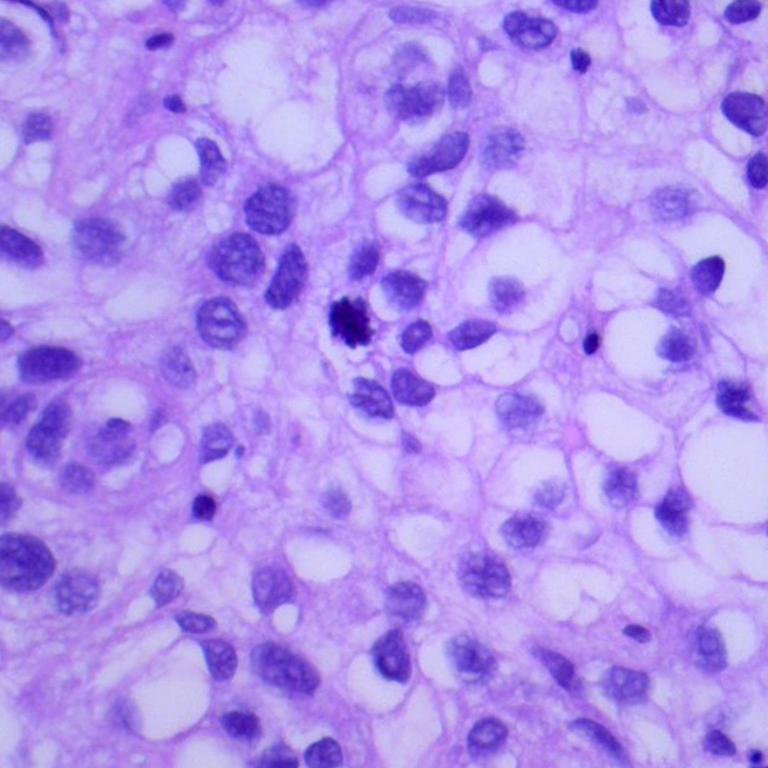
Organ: lung
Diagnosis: squamous carcinomas